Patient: sex M, age 57
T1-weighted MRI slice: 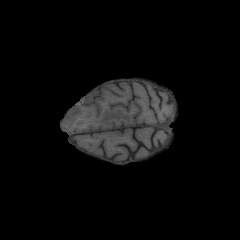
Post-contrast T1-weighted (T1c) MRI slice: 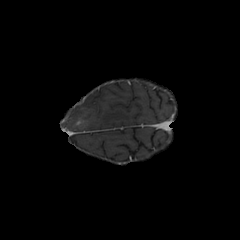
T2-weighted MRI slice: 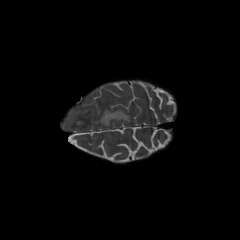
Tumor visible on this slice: yes
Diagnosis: Glioblastoma, IDH-wildtype
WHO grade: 4